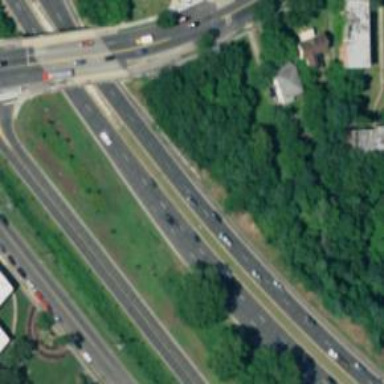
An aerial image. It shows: This image shows primary highway that is classified as expressway.